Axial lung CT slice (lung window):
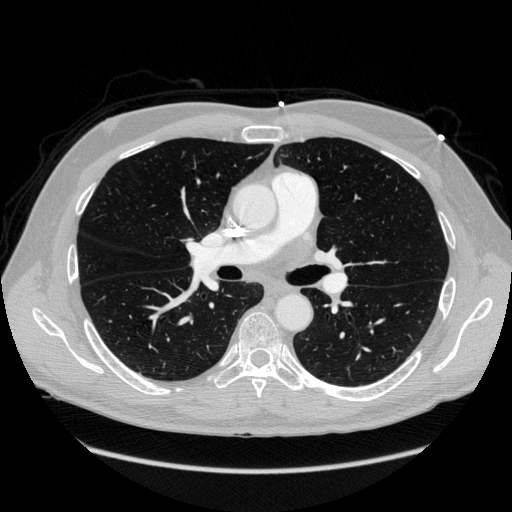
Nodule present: no